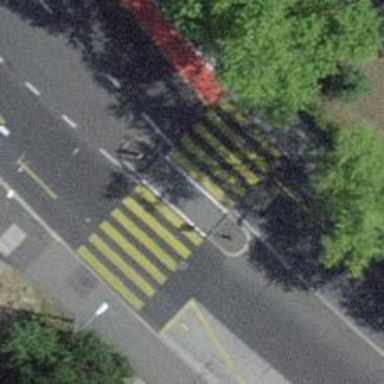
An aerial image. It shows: Uncontrolled zebra crossing with central island. The crossing is marked with zebra stripes.